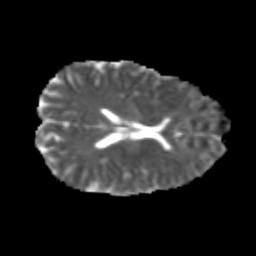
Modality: MD
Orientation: axial
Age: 25
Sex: male
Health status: healthy
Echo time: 0.074 s